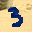
Label: 3